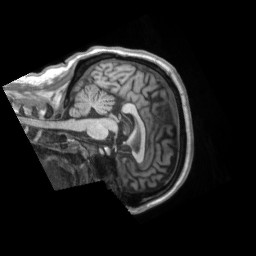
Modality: T1w
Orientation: sagittal
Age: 32
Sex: male
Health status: ill
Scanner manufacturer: siemens
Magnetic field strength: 3 T
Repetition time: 2.2 s
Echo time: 0.00157 s